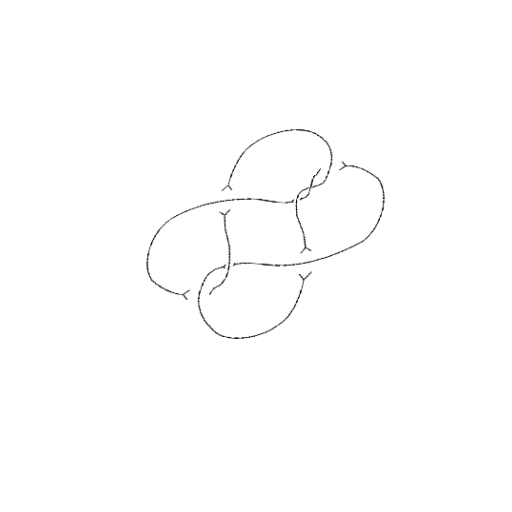
Crossing number: 7